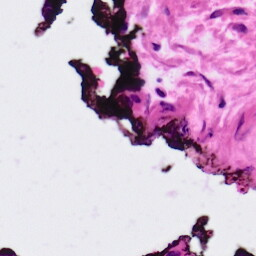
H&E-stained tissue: Ovarian